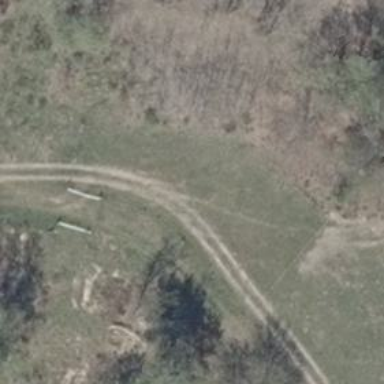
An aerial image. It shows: Grass track with grade5 track type.